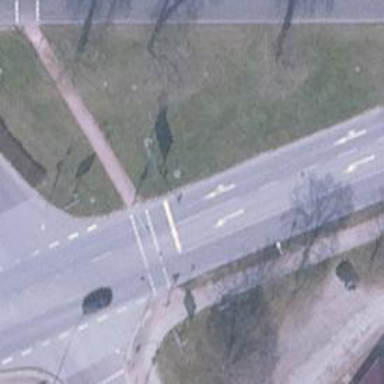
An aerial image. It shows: Road with traffic signals. The crossing also has traffic signals in the form of signal.